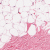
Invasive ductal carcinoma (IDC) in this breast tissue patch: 0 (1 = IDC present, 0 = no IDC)